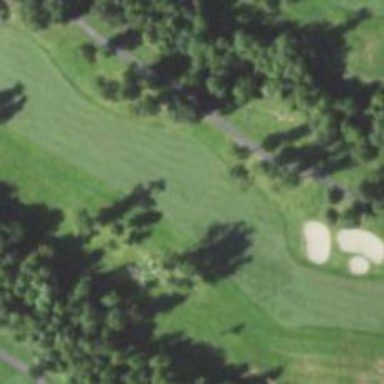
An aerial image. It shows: View of golf hole.